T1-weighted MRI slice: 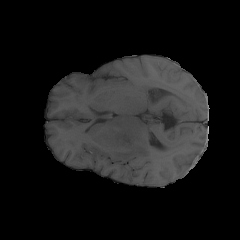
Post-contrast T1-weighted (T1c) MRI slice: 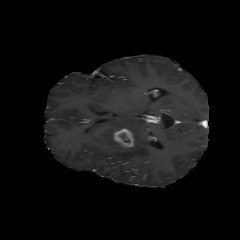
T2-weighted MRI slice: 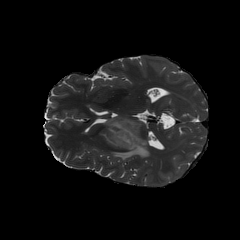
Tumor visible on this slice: yes